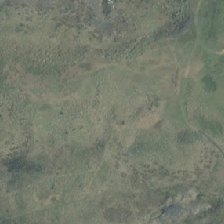
Land cover: low_producing_grassland